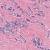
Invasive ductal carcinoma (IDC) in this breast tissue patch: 1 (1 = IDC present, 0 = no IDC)